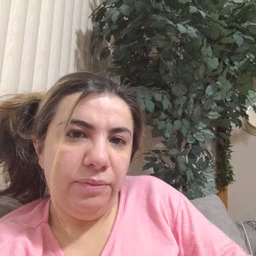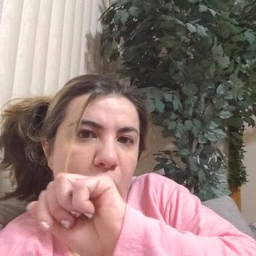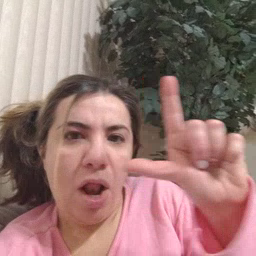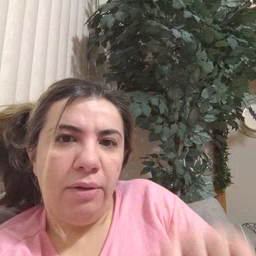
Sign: all